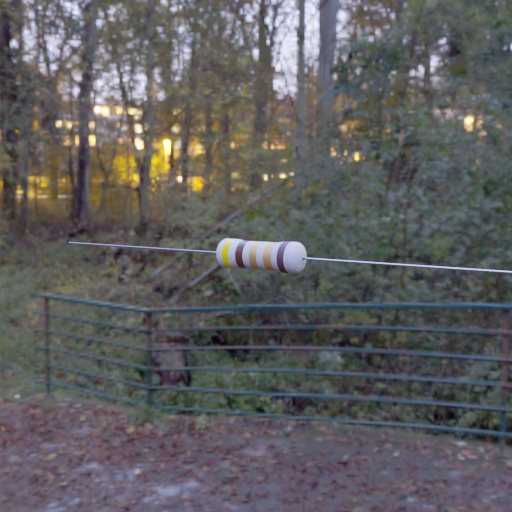
Resistor colour bands (in order): yellow, brown, gold, gold, brown